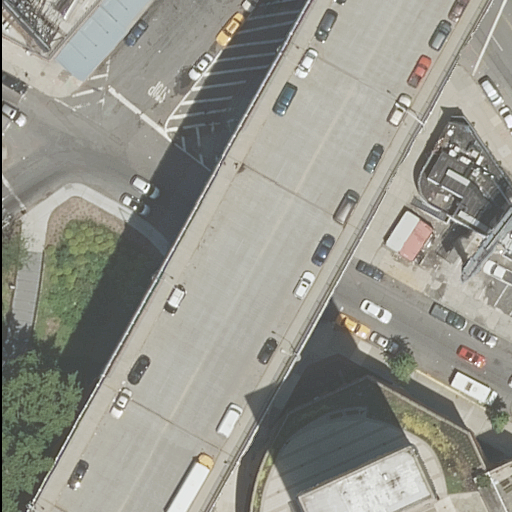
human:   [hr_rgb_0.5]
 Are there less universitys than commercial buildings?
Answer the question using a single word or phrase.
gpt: no

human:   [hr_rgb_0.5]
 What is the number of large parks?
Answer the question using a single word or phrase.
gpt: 0

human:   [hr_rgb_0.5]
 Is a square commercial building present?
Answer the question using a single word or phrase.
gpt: no

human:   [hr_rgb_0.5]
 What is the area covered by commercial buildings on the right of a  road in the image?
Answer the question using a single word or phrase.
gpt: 0m2

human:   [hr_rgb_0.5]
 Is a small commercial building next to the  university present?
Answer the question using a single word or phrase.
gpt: no

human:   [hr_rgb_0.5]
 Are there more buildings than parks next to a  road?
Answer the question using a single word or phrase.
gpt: yes

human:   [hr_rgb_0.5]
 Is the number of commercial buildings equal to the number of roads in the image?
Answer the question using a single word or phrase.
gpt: no

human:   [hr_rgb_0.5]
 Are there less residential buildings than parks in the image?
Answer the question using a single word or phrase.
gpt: no

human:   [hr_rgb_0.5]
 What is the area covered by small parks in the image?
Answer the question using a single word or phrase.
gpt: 2m2

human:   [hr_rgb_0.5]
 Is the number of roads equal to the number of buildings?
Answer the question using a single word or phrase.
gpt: no

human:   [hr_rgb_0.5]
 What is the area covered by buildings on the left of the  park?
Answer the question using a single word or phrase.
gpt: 0m2

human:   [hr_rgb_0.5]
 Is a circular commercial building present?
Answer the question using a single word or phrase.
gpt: no

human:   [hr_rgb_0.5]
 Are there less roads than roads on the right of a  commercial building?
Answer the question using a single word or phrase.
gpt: no

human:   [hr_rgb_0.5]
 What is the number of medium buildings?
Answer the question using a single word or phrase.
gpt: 1

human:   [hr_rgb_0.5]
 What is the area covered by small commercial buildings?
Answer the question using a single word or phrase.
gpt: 0m2

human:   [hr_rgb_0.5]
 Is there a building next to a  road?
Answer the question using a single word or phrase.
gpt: yes

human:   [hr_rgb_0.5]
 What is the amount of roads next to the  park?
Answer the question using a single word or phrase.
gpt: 9

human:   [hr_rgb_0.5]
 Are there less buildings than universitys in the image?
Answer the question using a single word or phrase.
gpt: no

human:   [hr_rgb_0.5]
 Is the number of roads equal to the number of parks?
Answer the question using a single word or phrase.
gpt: no

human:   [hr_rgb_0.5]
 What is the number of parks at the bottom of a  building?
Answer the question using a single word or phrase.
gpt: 1

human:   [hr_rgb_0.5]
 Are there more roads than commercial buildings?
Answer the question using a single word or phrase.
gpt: yes

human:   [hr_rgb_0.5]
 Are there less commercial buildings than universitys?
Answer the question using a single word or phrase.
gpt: yes

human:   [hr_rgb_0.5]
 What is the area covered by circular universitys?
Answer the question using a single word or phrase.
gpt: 0m2

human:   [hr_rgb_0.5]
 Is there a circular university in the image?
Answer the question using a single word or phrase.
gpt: no

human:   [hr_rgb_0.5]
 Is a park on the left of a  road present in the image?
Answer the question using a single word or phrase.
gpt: yes

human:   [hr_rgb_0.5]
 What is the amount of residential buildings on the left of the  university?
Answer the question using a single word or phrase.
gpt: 4

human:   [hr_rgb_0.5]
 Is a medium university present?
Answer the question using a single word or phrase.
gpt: no

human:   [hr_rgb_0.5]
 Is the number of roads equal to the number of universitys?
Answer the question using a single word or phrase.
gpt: no

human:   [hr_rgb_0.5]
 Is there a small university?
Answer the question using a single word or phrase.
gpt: no

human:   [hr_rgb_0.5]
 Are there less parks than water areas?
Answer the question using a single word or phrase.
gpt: no

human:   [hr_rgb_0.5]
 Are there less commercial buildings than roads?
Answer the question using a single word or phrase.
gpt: yes

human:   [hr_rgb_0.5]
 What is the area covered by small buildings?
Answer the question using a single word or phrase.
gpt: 69m2

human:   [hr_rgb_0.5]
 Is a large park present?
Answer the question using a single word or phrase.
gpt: no

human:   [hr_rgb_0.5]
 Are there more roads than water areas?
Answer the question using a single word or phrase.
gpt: yes

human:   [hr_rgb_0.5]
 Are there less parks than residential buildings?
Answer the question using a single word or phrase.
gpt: yes

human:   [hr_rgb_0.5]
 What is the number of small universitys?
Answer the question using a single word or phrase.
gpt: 0